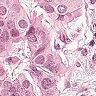
Metastatic tissue present: yes